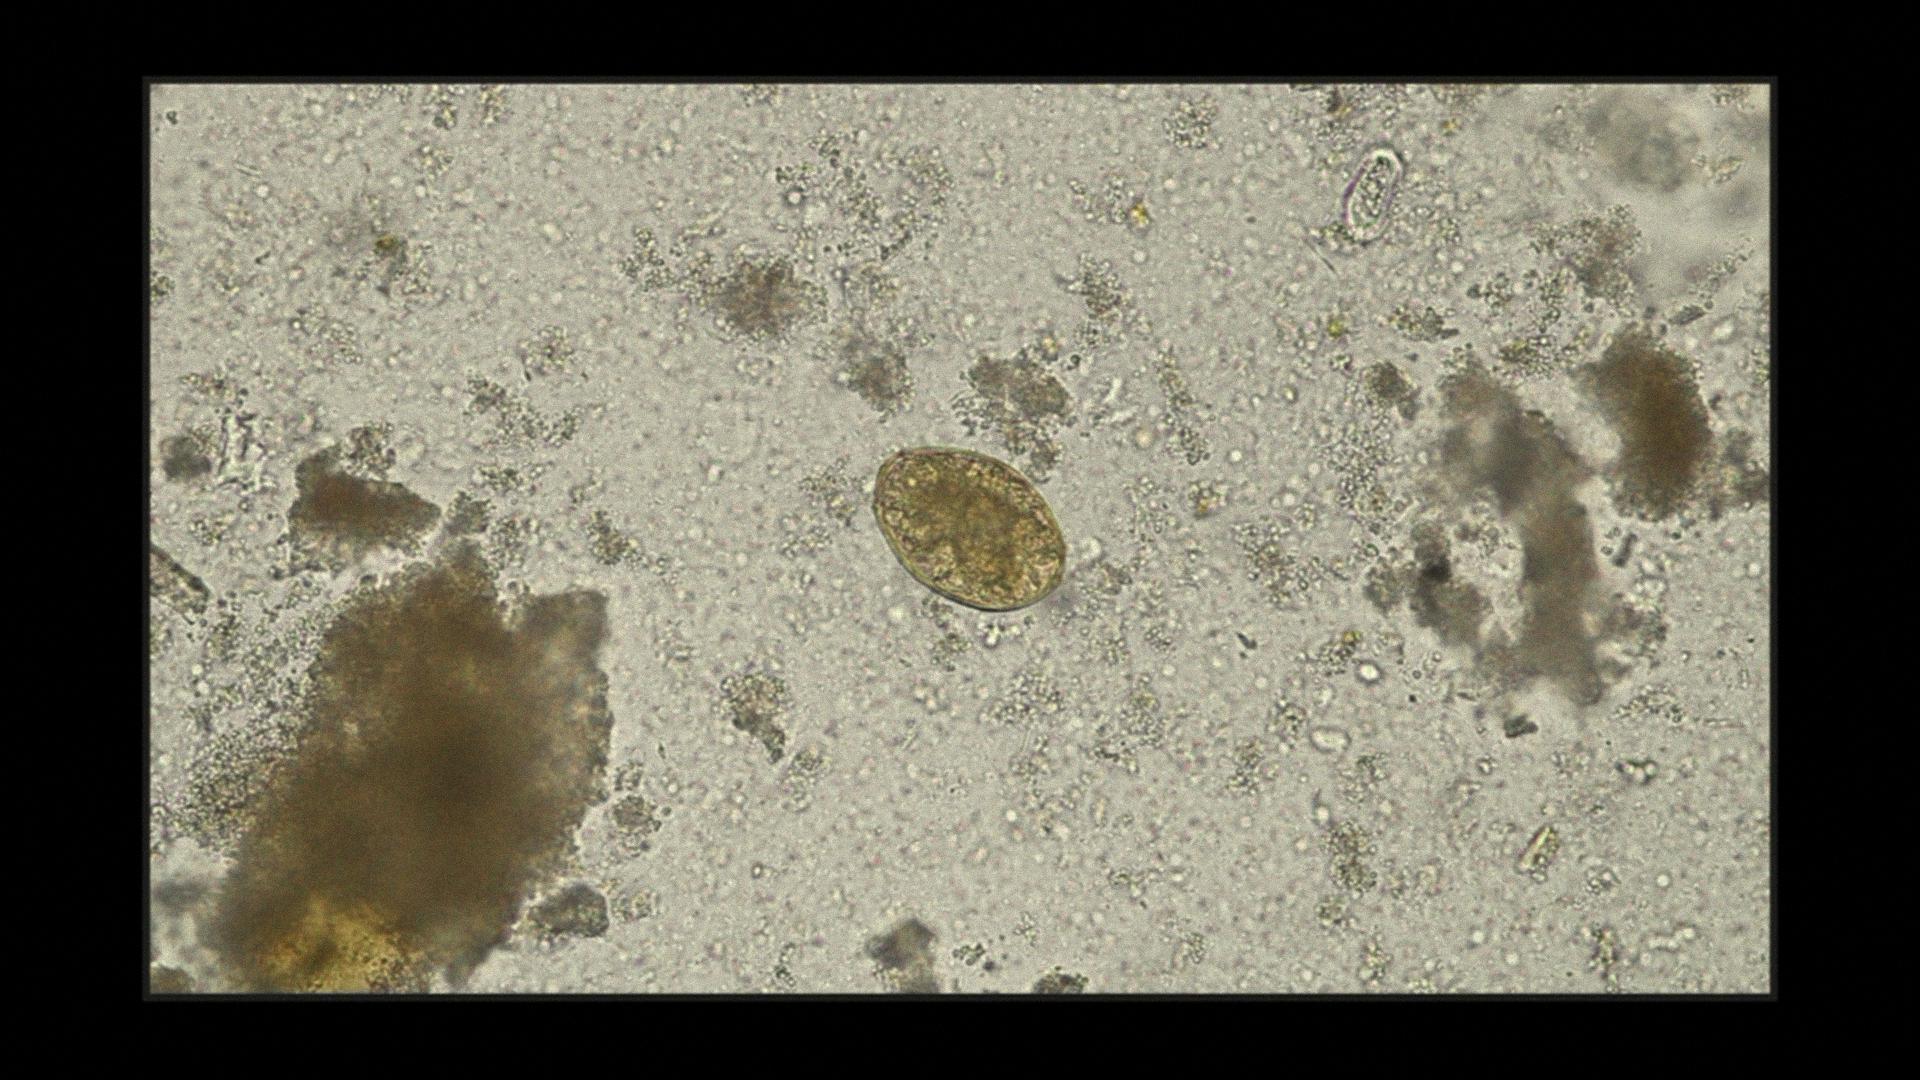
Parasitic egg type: Paragonimus spp